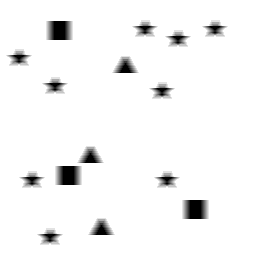
Squares: 3
Triangles: 3
Stars: 9
Total shapes: 15